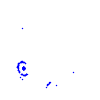
Particle: kaon